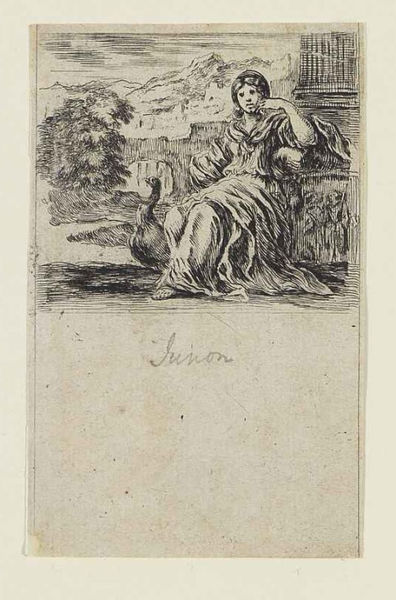
Titel: Jeu de la Mythologie - Junon
Künstler: Stefano della Bella
Standort: Karlsruhe
Institution: Staatliche Kunsthalle Karlsruhe
Schlagwörter: baum, berg, felsen, gemälde, hand, himmel, schatten, vogel, weiß, wolken, bäume, fluss, landschaft, mädchen, sitzen, ausschnitt, frau, grau, hut, kleid, licht, schwarz, skizze, säule, zeichnung, blick, dame, tier, haube, mütze, arm, falten, gesicht, kleidung, kragen, lang, mensch, sockel, stein, hände, portrait, signatur, hügel, natur, strauch, brücke, busch, gebüsch, boden, gewand, haare, mantel, pose, sitzend, locken, traurig, wald, relief, magd, schrift, papier, ente, gans, schwan, sitz, bogen, haltung, berge, gebirge, dorf, mauer, grafik, graphik, alm, rast, bank, figuren, sitzende, weib, nachdenklich, nachdenken, striche, name, posen, barfuss, tusche, ruine, antike, unterschrift, gestützt, fuss, burg, draußen, schönheit, druck, druckgraphik, lithographie, schraffur, radierung, stich, seite, schwarzweiß, bleistift, pfau, gänse, göttin, truthahn, üppig, ende, aufgestützt, habicht, gebirg, tempel, hera, juno, kupferstich, hirte, hirtin, gebierge, wort, stick, geand, ganz, seriendruck, fraz, zeuchnung, langes kleid, sizen, frau am tempel, junon, iunon, juror, hühnerhabicht, junnen, falzenwurf